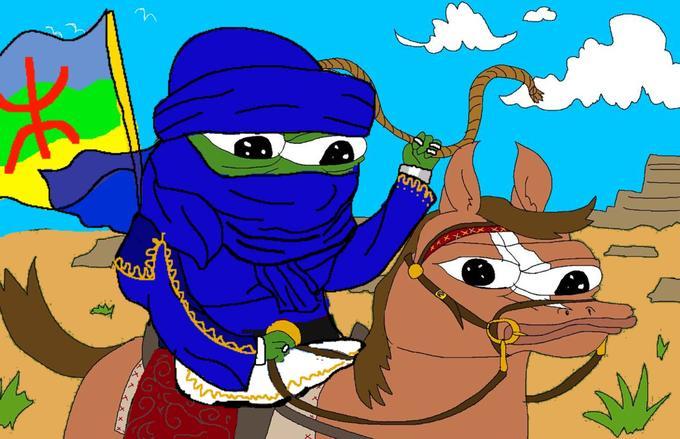
Label: 5_Wojak_with_Background